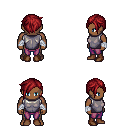
a pixel art fantasy rpg character, male body template, human, dark skin, steel chest armor, magenta pants, brunette pixie cut hairstyle, white cloth bandages, brown shoes, four views (front, back, left, right), 2x2 character sprite sheet, small pixel art, hard edges, no anti-aliasing